Field crop: maize
Growth stage: 1
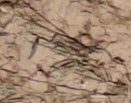
Species: lolium